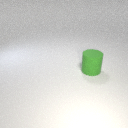
large green rubber cylinder